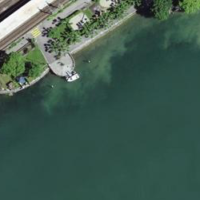
EUNIS habitat code: 14
Species observed at this site:
Veronica arvensis
Oxalis corniculata